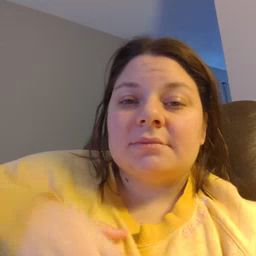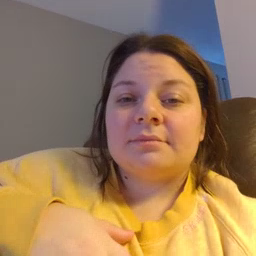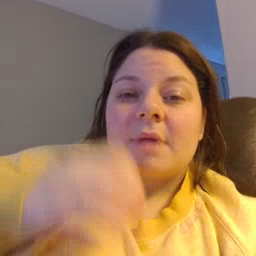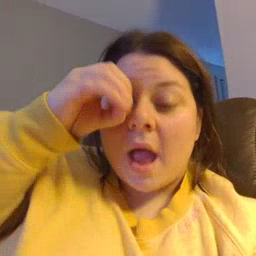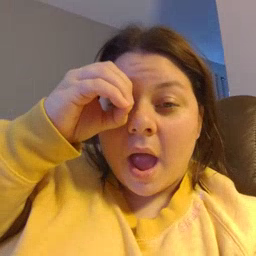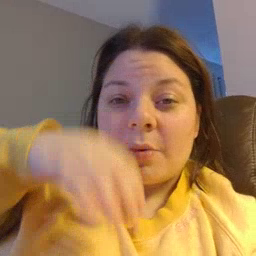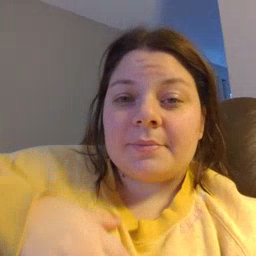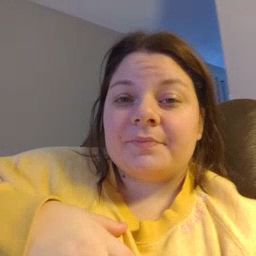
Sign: owl